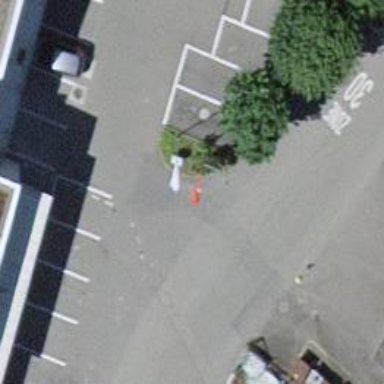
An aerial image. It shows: Parking area with surface.